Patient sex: F
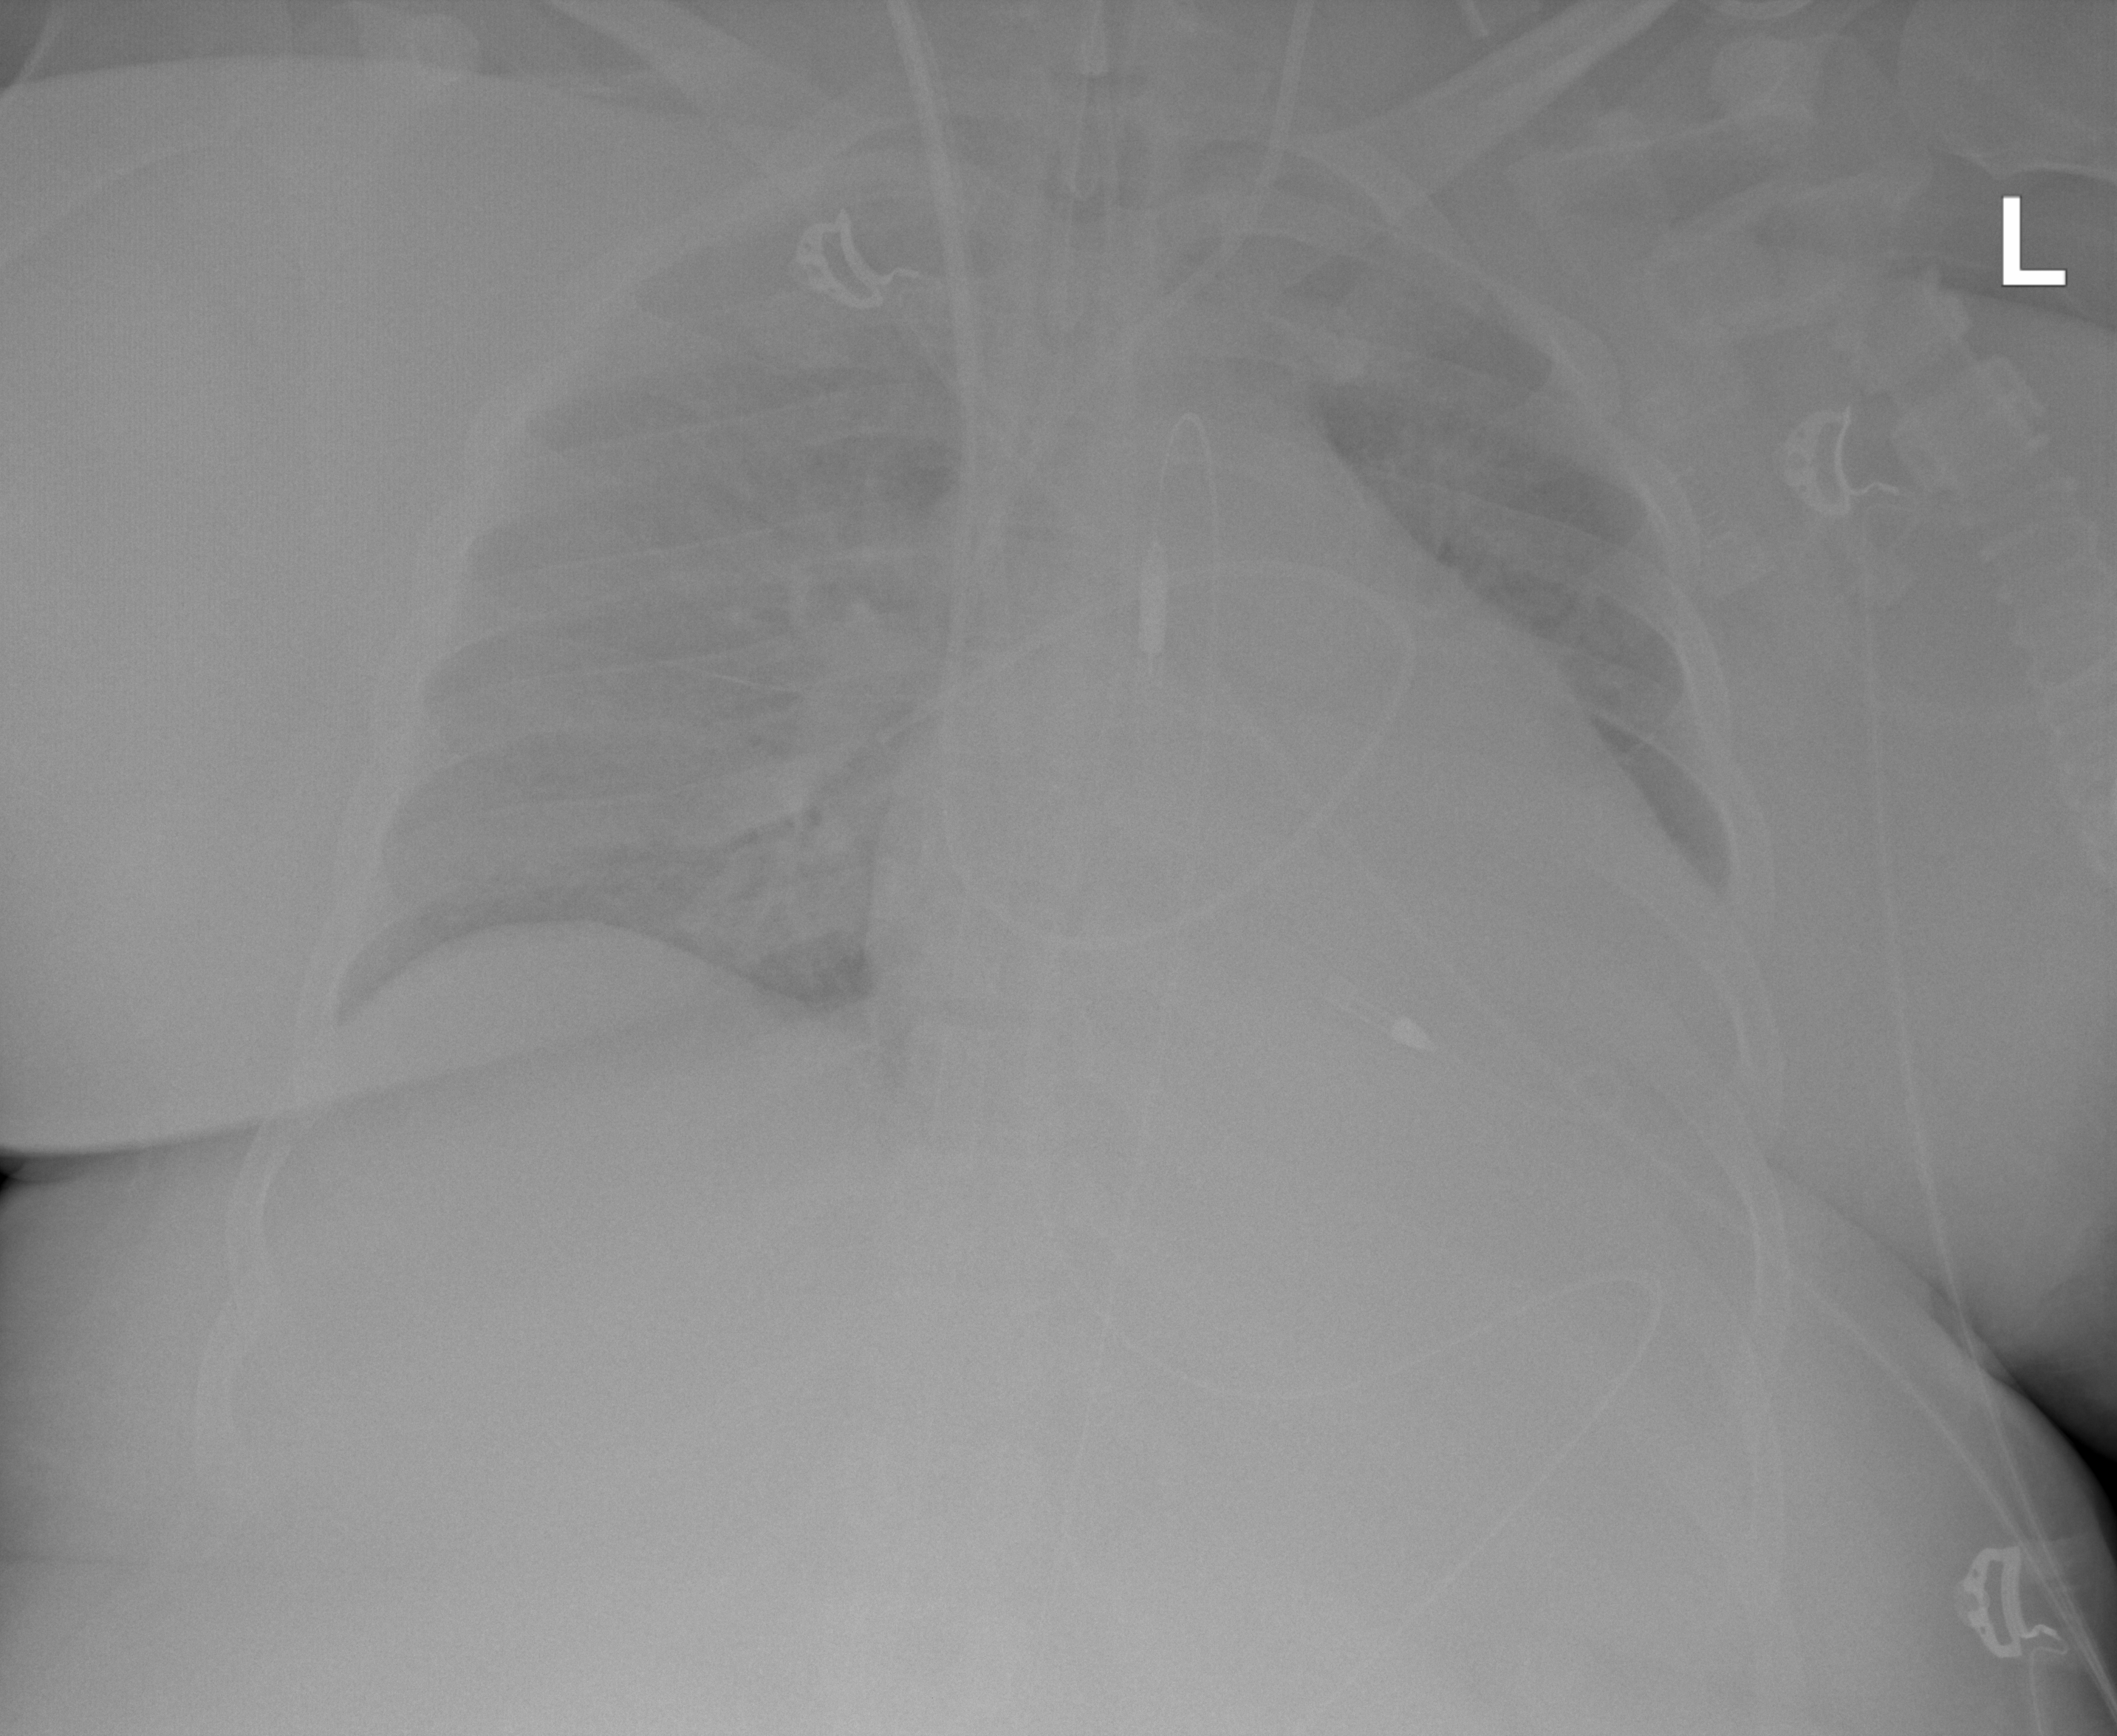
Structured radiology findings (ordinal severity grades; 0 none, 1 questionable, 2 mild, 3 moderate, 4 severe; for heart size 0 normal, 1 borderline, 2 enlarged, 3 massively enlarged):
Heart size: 3
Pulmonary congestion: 4
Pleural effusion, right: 2
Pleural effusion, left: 2
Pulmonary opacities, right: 4
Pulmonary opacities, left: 4
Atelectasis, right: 4
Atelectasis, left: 4